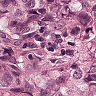
Metastatic tissue present: yes